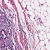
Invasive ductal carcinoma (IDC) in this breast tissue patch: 1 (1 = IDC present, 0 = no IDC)